Question: I have the following problem. In my case, I plot 7 different result lines (7 models). I need to group them in 4 groups (colors) and each one with a different point shape. My problem is that I'm unable to merge the legends. I tried several different options (labs, unifying legend titles, doing the interaction thing)
Here is my mock.code:
'''
mock.df <- data.frame(vec.dat=1:49,
variable = c(rep('Mod01',7),rep('Mod02',7),rep('Mod03',7),rep('Mod04',7),rep('Mod05',7),rep('Mod06',7),rep('Mod07',7)),
value = floor(runif(49, min=7500, max=7800)),
group = c(rep('color01',28),rep('color02',7),rep('color03',7),rep('color04',7)))
p<-ggplot(mock.df, aes(x=vec.dat,
y=value,
group=variable)) +
geom_line(aes(linetype=group,color=group))+
scale_linetype_manual(values = c("dotted","longdash","solid","solid"))+
geom_point(aes(shape=variable,color=group),size=3)+
scale_color_manual(values=c("#999999", "#E69F00", "#56B4E9","#008f39"))+
scale_shape_manual(values=c(15, 16, 17,18,19,3,8))
p
'''

In fact, linetype legend is missing in this image. What I'm looking for is one legend merging linetype ("dotted","longdash","solid","solid"), shape (15, 16, 17,18,19,3,8) and color '("#999999", "#E69F00", "#56B4E9","#008f39")' information. But, I'm unable to do it!
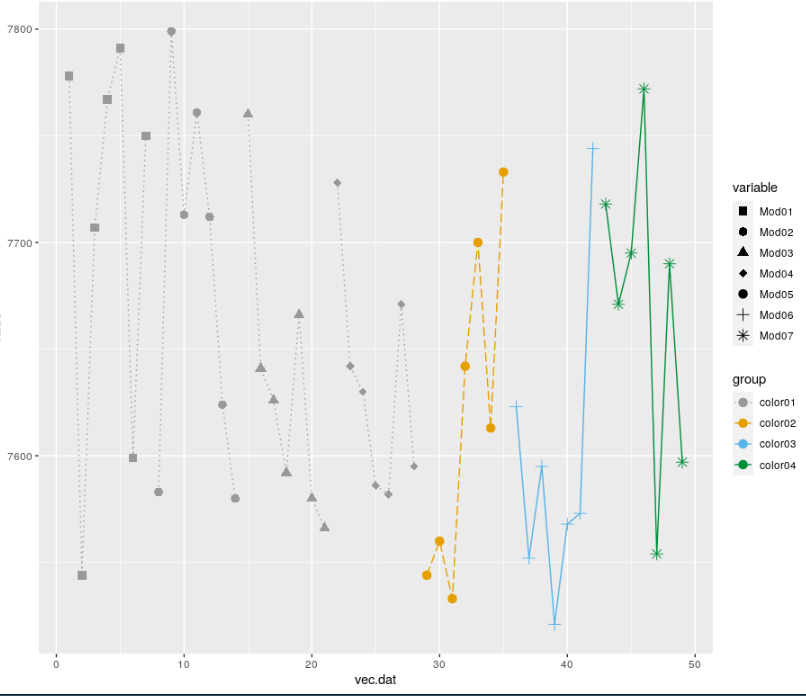
Answer: Since you've got only 4 colours but 7 shapes, and you want to merge these in the same legend, use the same aesthetic ('variable') and repeat the first four colour values in the manual override. For the linetypes, you probably don't need them in the legend as you have the shapes (and colour) to distinguish the 7 different models.
'''
ggplot(mock.df, aes(x=vec.dat, y=value, shape=variable, color=variable, linetype=variable)) +
geom_line()+
scale_linetype_manual(values = c(rep("dotted",4),"longdash","solid","solid"))+
geom_point(size=3) +
scale_color_manual(values=c(rep("#999999",4), "#E69F00", "#56B4E9","#008f39"))+
scale_shape_manual(values=c(15,16,17,18,19,3,8))
'''
<URL>